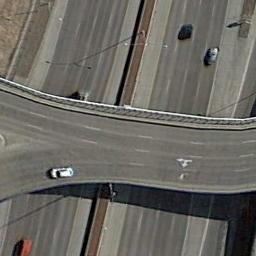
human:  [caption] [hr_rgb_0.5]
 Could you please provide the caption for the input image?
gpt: Several cars are on the road under the overpass .

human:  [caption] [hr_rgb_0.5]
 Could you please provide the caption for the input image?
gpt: An overpass is above the road .

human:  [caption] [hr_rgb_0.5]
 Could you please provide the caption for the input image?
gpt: The overpass is next to the bare land with some cars .

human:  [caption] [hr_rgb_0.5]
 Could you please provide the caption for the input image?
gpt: The cross-line overpass is over the road and some cars are driving on the roads and the overpass .

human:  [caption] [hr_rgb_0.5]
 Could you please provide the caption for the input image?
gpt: There are some bare land around the overpass .